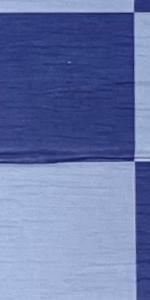
Label: Empty